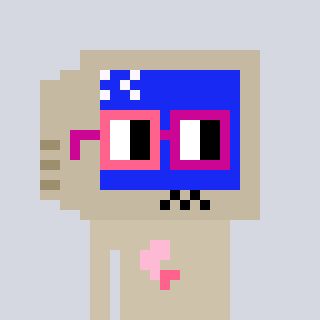
a pixel art character with square pink and red glasses, a old monitor-shaped head and a bege-colored body on a cool background